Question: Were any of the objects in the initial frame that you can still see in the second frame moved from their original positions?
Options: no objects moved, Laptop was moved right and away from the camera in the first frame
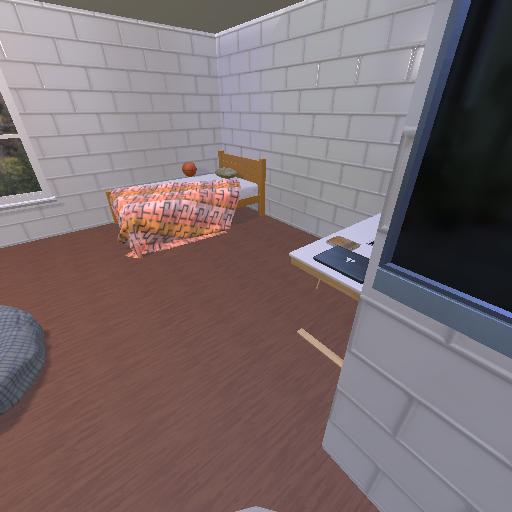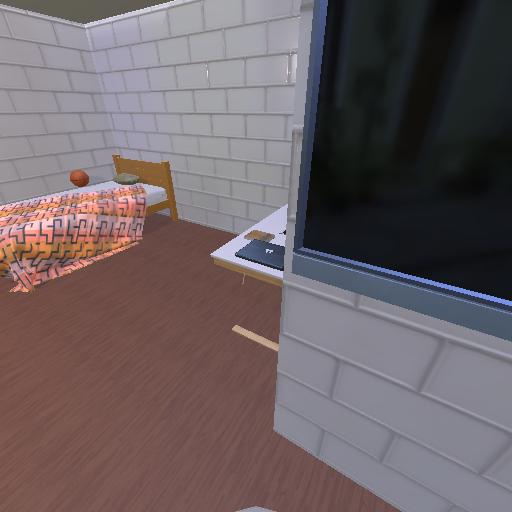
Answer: no objects moved